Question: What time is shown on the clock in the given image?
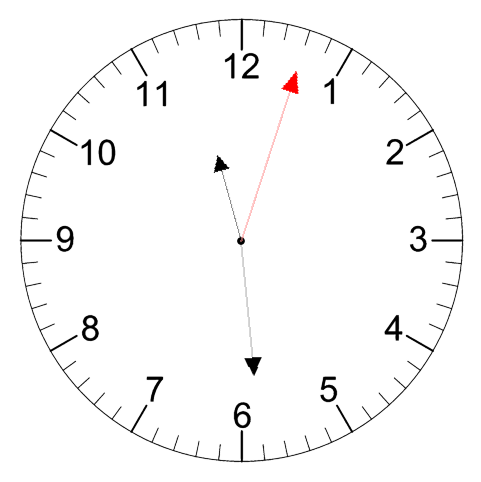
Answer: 11:29:03